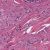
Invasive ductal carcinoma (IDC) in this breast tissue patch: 0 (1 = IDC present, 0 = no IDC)